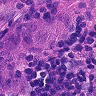
Metastatic tissue present: yes